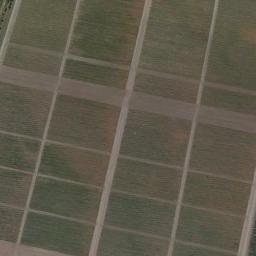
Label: rectangular_farmland